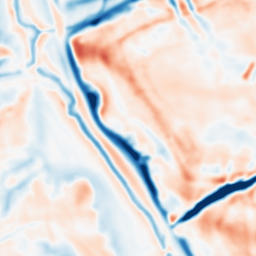
Category: multiscale
Decomposition family: dog_multiscale
Decomposition parameters: sigma_ratio: 1.6
n_scales: 3
base_sigma: 2
Upsampling method: sinc_blackman
Upsampling parameters: scale: 2
kernel_size: 16
Upsampling scale: 2